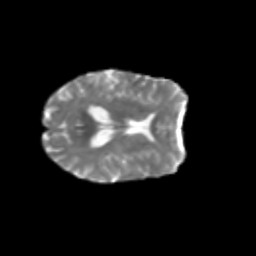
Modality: T2w
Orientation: axial
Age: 46
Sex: female
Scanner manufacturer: siemens
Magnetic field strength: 3 T
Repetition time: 1.8 s
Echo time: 0.07 s